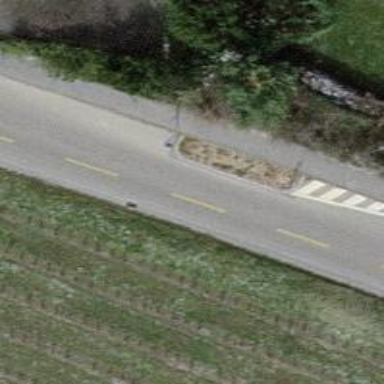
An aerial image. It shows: Traffic calming feature called choker.